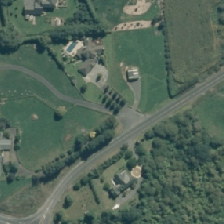
Land cover: urban_build_up